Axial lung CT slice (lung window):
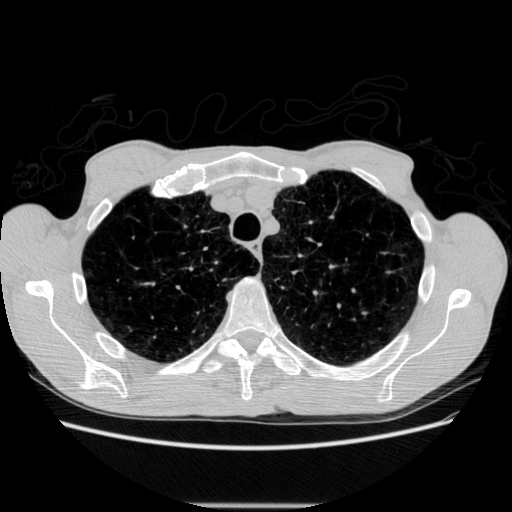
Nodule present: no